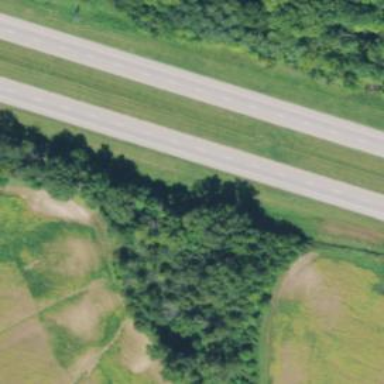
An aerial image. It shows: This image shows trunk highway that functions as expressway.